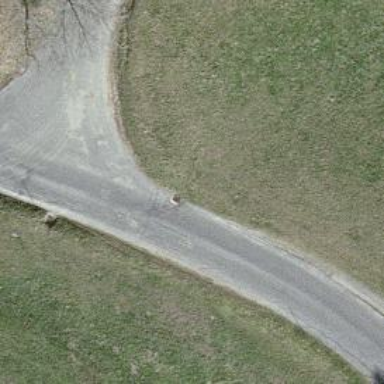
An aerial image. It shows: Unclassified road with asphalt surface.